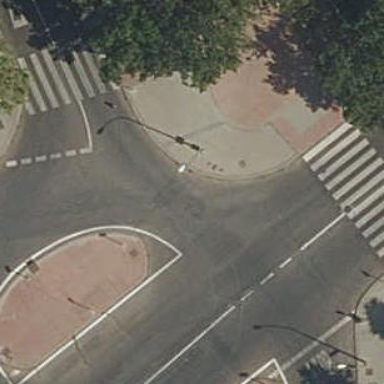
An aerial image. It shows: Kerb serving as barrier.